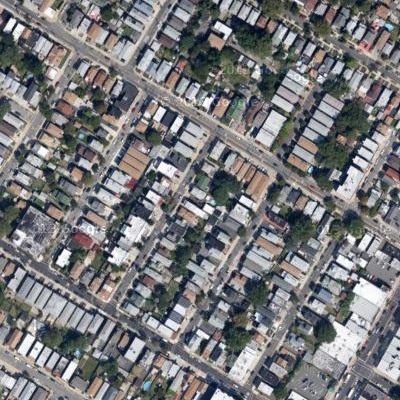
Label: fResident